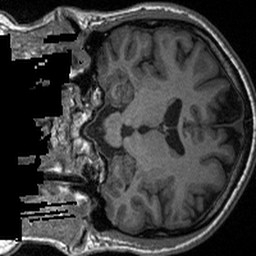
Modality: T1w
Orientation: coronal
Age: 24
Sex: male